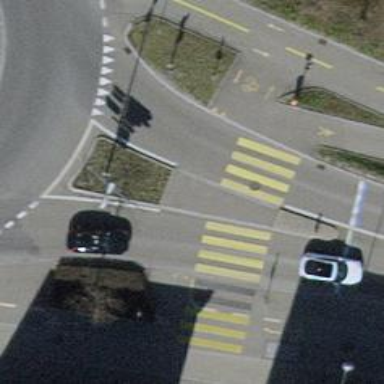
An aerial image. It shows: Traffic calming island.